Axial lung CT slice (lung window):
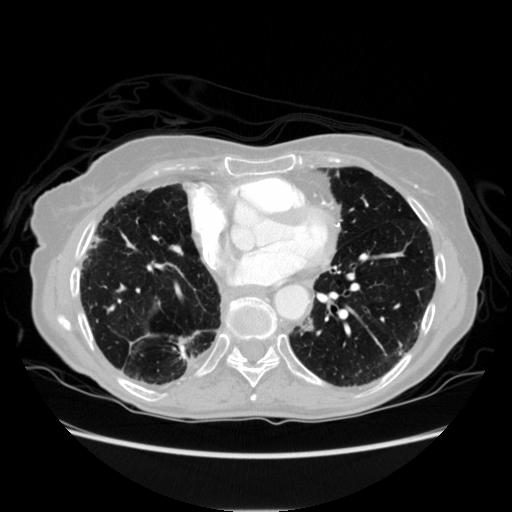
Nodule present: yes
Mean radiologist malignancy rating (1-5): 1